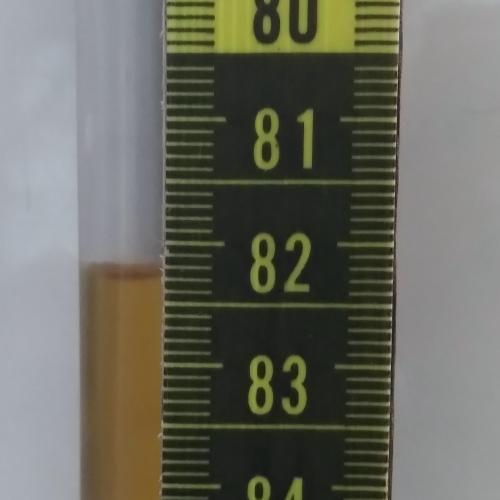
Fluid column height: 82.3 cm